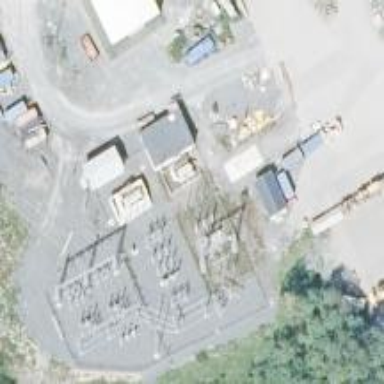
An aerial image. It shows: Industrial power substation.